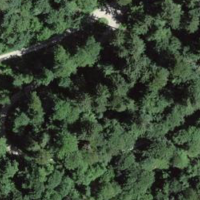
EUNIS habitat code: 43
Species observed at this site:
Pulmonaria officinalis